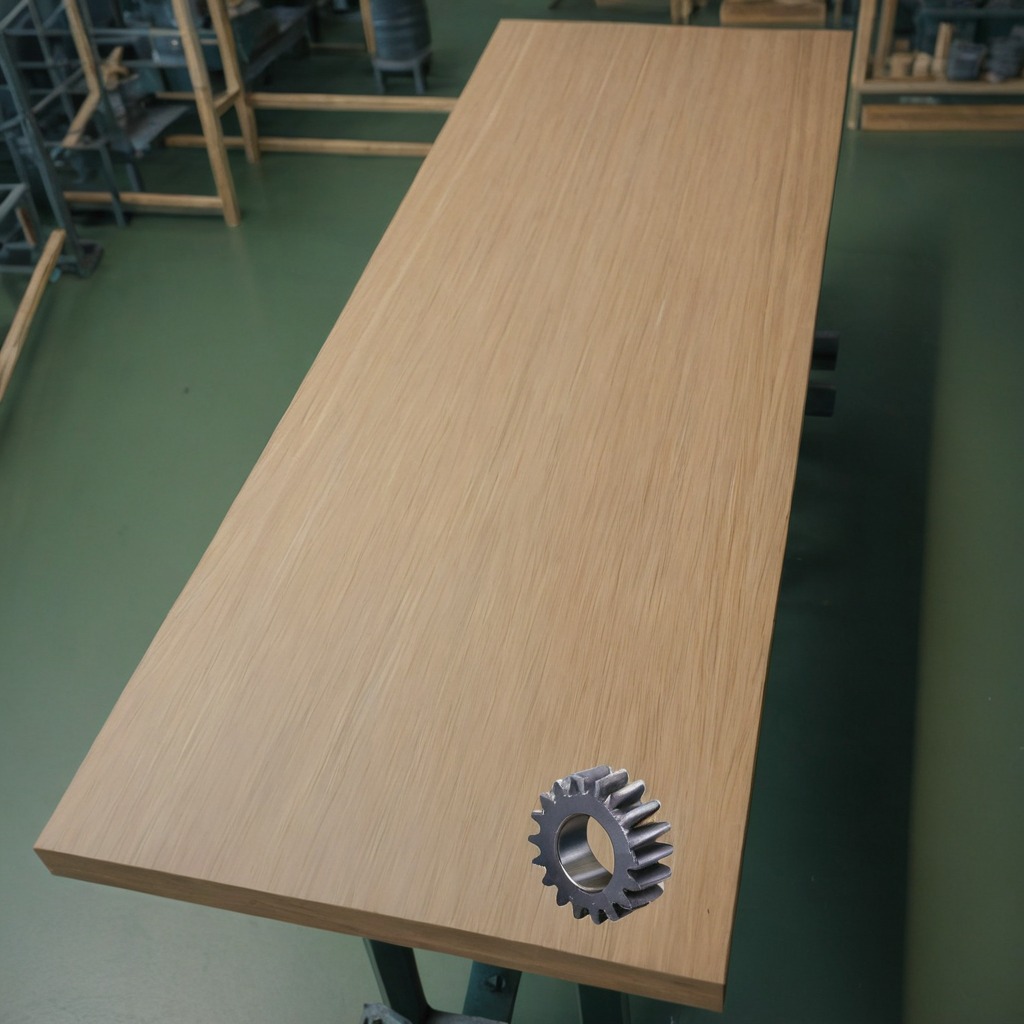
A steel gear with teeth is lying on a workbench inside a coastal fishing gear workshop.